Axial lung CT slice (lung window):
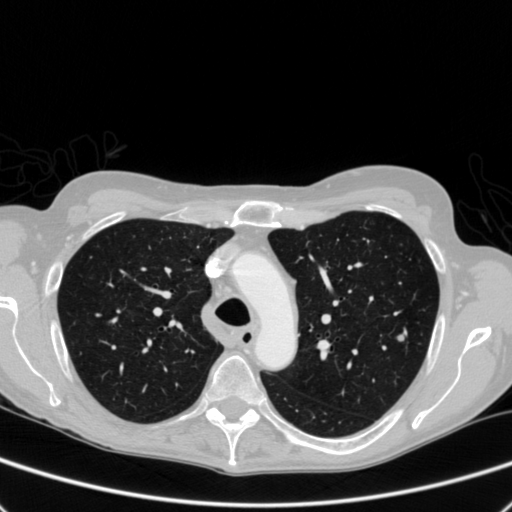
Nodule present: yes
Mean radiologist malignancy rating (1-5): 3